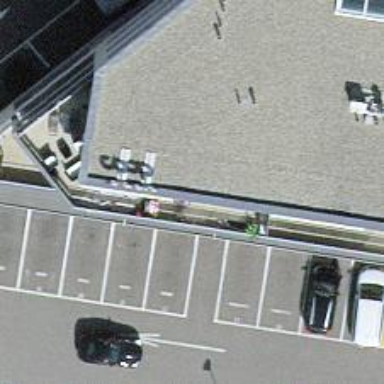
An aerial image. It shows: Café.